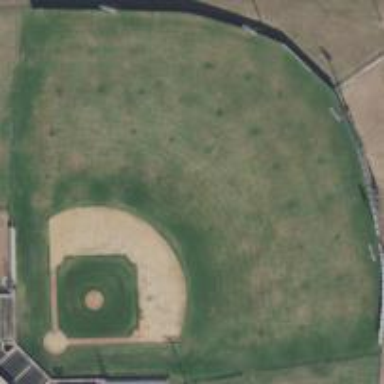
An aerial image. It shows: Baseball pitch for leisure land activities.